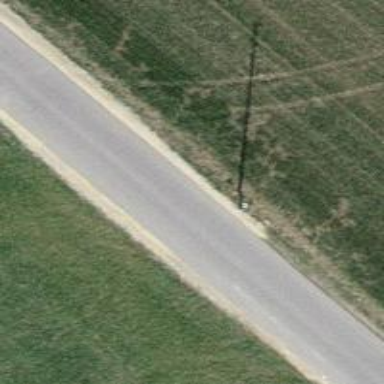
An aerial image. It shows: Minor power line.